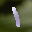
Label: 1